【题型】选择题　【知识点】立体几何　【难度】easy
已知正三棱台的高为$1$，上、下底面边长分别为$3\sqrt{3}$和$4\sqrt{3}$，其顶点都在同一球面上，则该球的表面积为（$\quad$）
\noindent A.$100\pi$ \quad B.$128\pi$ \quad C.$144\pi$ \quad D.$192\pi$
【解答】
\noindent 【分析】求出上底面及下底面所在平面截球所得圆的半径，作出轴截面图，根据几何知识可求得球的半径，进而得到其表面积.\\
\noindent 【解答】解：当球心在台体外时，由题意得，上底面所在平面截球所得圆的半径为$\dfrac{3\sqrt{3}}{2\sin60^\circ}=3$，下底面所在平面截球所得圆的半径为$\dfrac{4\sqrt{3}}{2\sin60^\circ}=4$，如图，

\noindent 设球的半径为$R$，则轴截面中由几何知识可得$\sqrt{R^2-3^2}-\sqrt{R^2-4^2}=1$，解得$R=5$，\\
\noindent $\therefore$该球的表面积为$4\pi R^2=4\pi\times25=100\pi$．\\
\noindent 当球心在台体内时，如图，

\noindent 此时$\sqrt{R^2-3^2}+\sqrt{R^2-4^2}=1$，无解．\\
\noindent 综上，该球的表面积为$100\pi$．\\
\noindent 故选：A．\\
\noindent 【点评】本题考查球的表面积求解，同时还涉及了正弦定理的运用，考查了运算求解能力，对空间想象能力要求较高，属于较难题目.
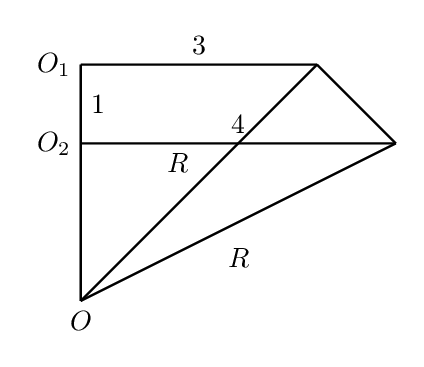
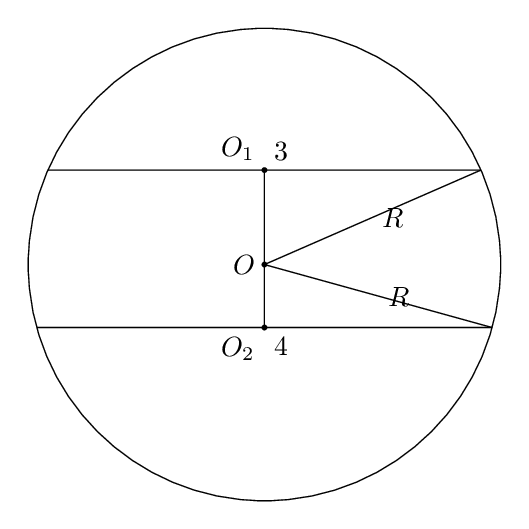